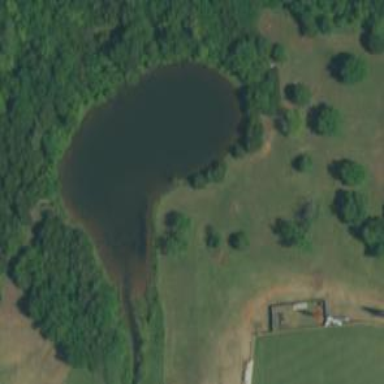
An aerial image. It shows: Disc golf tee area.